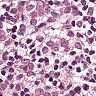
Metastatic tissue present: yes